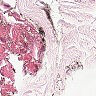
Metastatic tissue present: no